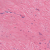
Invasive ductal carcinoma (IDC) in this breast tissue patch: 0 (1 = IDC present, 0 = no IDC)